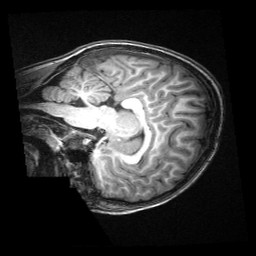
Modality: T1w
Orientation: sagittal
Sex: male